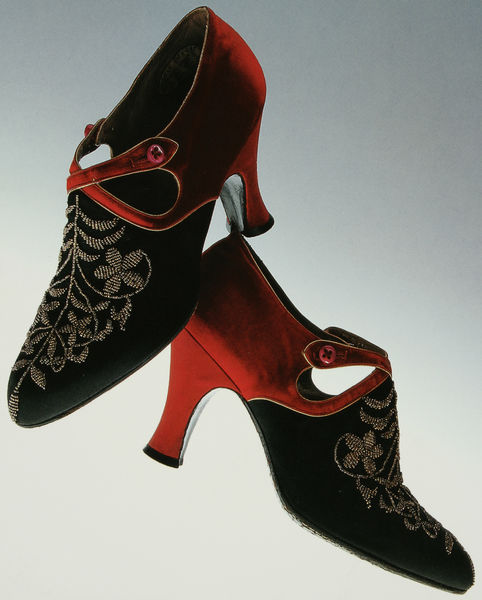
Titel: Pumps
Künstler: André Perugia
Standort: Kyoto (Japan)
Institution: Kyoto Costume Institute
Schlagwörter: weiß, blumen, schwarz, rot, muster, stickerei, schuhe, floral, knöpfe, foto, schuh, absätze, pumps